Question: I'm designing a maze with Unity3D. The maze has a number of bifurcations and the player will stop before each bifurcation and simply choose left or right. Then an automatic animation will move the player through the next bifurcation till the end of the maze (or till a dead end).
To animate the player I'm using <URL>
My problem is that my animation script (associated to the "First Person Controller") is not working properly since physics is not respected (the player passes through walls). If in the same project I enable the standard character controls in Unity, then I can navigate in the maze with the physical contrains of walls etc... (i.e. I have colliders).
This is an example of the code I'm using when I press left to pass from starting point, trough point 1 to point 2:
'''
void FixedUpdate () {
if (Input.GetKey(KeyCode.LeftArrow)) {
//To point 1
Hashtable props = new Hashtable();
props.Add("position", new Vector3(756f,112f,1124f));
props.Add("physics", true);
Ani.Mate.To(transform, 2, props);
//To point 2
Hashtable props2 = new Hashtable();
props2.Add("position", new Vector3(731f,112f,1124f));
props2.Add("physics", true);
Ani.Mate.To(transform, 2, props2);
}
}
'''
What happens practically when I press the left arrow button is that the player moves directly to point 2 using a straight line passing through the wall. I tried to pass to AniMate "Physics = true" but it doesn't seem to help.
Any idea on how to solve this issue?
Alternatively... any hint on how to have a more optimized code and just use a series of vector3 coordinates (one for each point) to obtain the simple animation I want without having to declare new Hashtable(); etc... every time?
I chose AniMate simply because 1. I'm a beginner with Unity 2. I don't need complex animations (e.g. I don't need to use iTween), just fixed animations along straight lines and I need something really simple and quick to implement in a script. However, if someone has an equally simple solution it will be welcome.
thank you in advance for your help
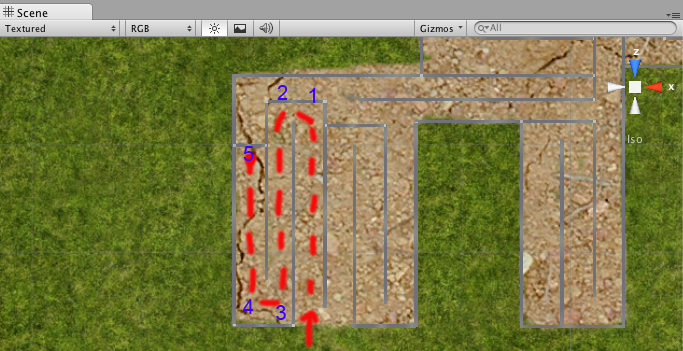
Answer: Using a tweening engine like AniMate, you always animate the position of the object directly, ignoring any physics collisions that may occur. If you want an object to properly collide or work with joints, you have to use forces to move it an cannot change its position directly.
You can tween objects that affect the physics, but tweened objects are not affected by other physics objects. You should also make the rigidbody you're tweening kinematic.
The physics option in AniMate doesn't mean the object is affected by other objects through physics, it just changes how the tween is applied (in FixedUpdate instead of Update) to make sure the tweened object affects other physics objects properly.
In your example, the two tweens are started at the same time and the second tween overwrites the first one (which is why the object goes directly to the second point). You'll have to wait for the first tween to complete before starting the second one.
The easiest way to do that is using a Coroutine:
'''
void FixedUpdate () {
if (Input.GetKey(KeyCode.LeftArrow)) {
StartCoroutine(TweenCoroutine());
}
}
IEnumerator TweenCoroutine() {
// To point 1
Hashtable props = new Hashtable();
props.Add("position", new Vector3(756f,112f,1124f));
props.Add("physics", true);
// Start first tween and wait for it to finish
yield return Ani.Mate.To(transform, 2, props);
// To point 2
Hashtable props2 = new Hashtable();
props2.Add("position", new Vector3(731f,112f,1124f));
props2.Add("physics", true);
// Start second tween and wait for it to finish
yield return Ani.Mate.To(transform, 2, props2);
// etc...
}
'''
AniMate doesn't support motion paths. <URL> does and allows you to pass it a list of points the tweened object then passes through.
There's also a <URL> avaialable that has a fluid interface that's much nicer to use in C#.